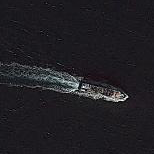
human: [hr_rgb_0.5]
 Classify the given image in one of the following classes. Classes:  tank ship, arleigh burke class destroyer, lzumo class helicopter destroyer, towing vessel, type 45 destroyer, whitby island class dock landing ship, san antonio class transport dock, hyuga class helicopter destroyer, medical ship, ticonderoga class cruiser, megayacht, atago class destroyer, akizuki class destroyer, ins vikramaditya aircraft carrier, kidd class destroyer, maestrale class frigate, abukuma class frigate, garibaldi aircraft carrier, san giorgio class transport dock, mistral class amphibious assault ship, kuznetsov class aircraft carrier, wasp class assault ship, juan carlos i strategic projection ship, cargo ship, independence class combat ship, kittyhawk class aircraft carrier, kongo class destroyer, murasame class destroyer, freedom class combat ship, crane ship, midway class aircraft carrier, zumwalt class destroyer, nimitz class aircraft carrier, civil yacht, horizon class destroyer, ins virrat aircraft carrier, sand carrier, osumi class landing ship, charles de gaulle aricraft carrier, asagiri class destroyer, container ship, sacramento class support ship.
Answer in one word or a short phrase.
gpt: Civil yacht